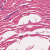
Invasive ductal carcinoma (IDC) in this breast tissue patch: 0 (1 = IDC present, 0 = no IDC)